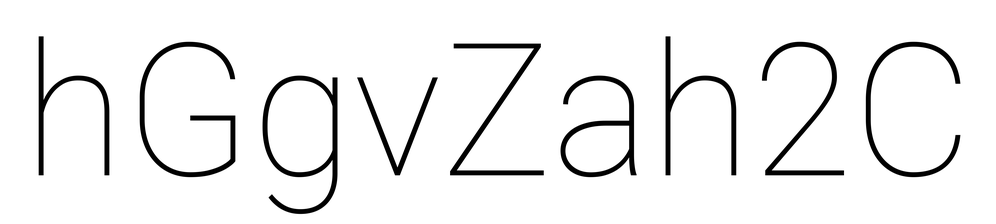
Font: Roboto_Thin